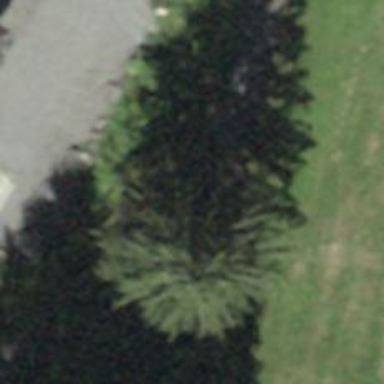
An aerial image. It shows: Needle-leaved tree in nature.